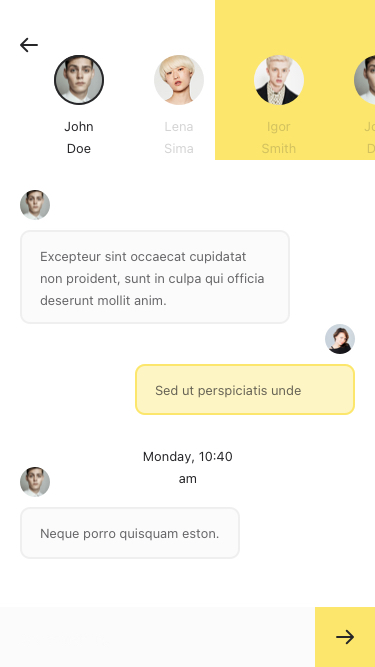
Text in this UI design:
Igor Smith
John Doe
Lena Sima
John Doe
Excepteur sint occaecat cupidatat non proident, sunt in culpa qui officia deserunt mollit anim.
Neque porro quisquam eston.
Monday, 10:40 am
Sed ut perspiciatis unde omnis.